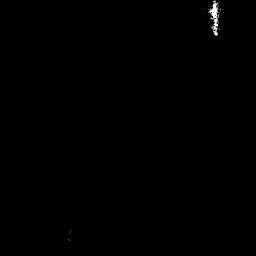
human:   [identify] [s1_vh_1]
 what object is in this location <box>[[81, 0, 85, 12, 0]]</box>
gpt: <ref>1 small ship at the top right</ref>